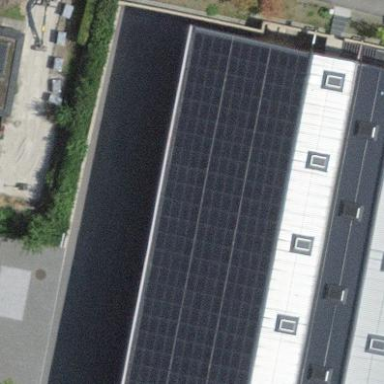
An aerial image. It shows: Solar power generator using photovoltaic method with solar photovoltaic panel types.